Question: Working with a split view controller...I have a variable that gets a value in my settingsViewController class, and now in my main view controller I need to access the valuable that variable. How can I get to settingsViewController.selectedCounty?
'''
class settingsViewController: UIViewController, UIPickerViewDataSource, UIPickerViewDelegate {
let titleData = TitleData()
var selectedCounty = String?("Allegany")
'''
trying to grab this value to place in:
'''
class ViewController: UIViewController {
let settings = settingsViewController()
let selectedCounty = settings.selectedCounty
'''
returns "settingsViewController.type" does not have a member named selectedCounty?

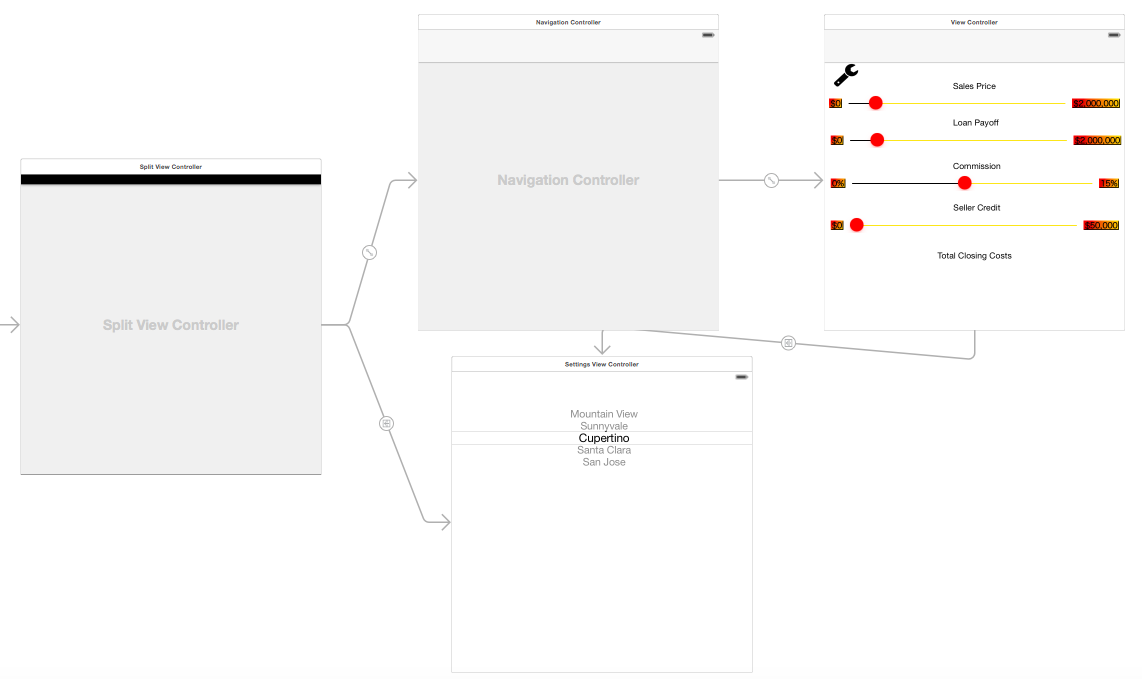
Answer: I ended up figuring it out, I needed to call prepareForSegue on settingsViewController to be able to pass this to my other ViewController (note I changed it to FirstViewController to avoid confusion:
'''
override func prepareForSegue(segue: UIStoryboardSegue, sender: AnyObject?) {
var destViewController: FirstViewController = segue.destinationViewController as! FirstViewController
destViewController.selectedCounty = selectedCounty
}
'''